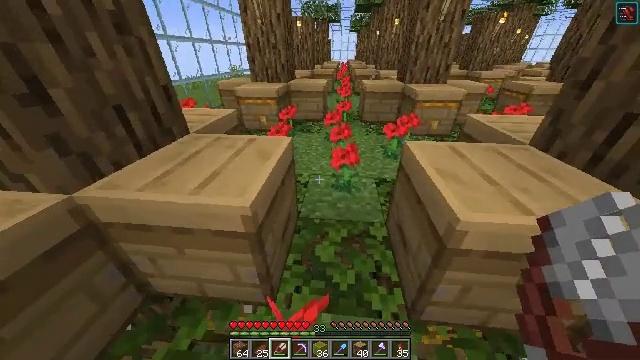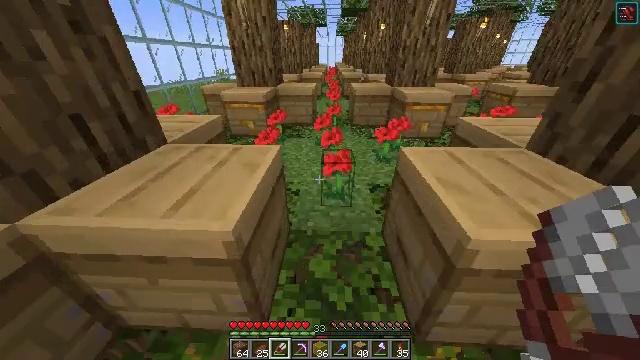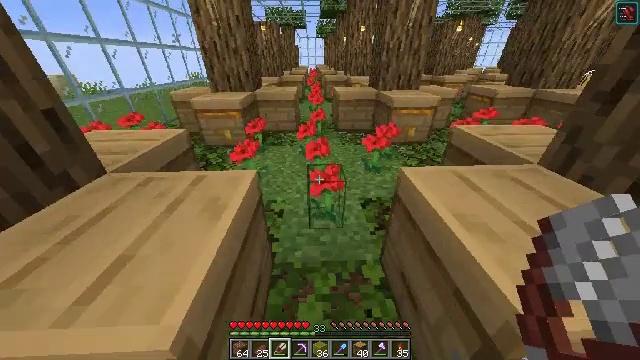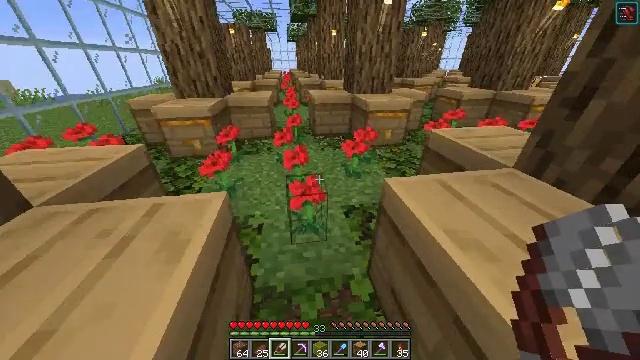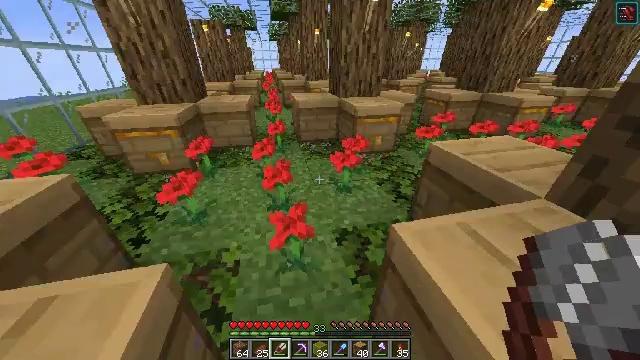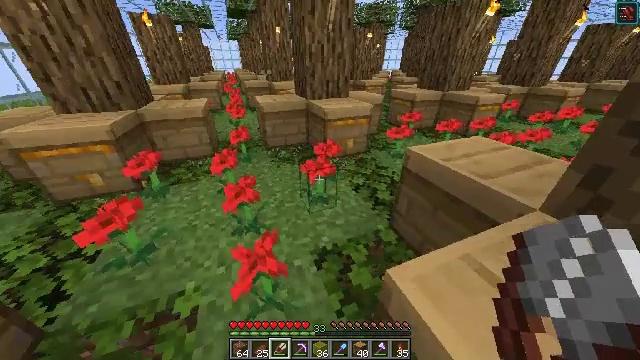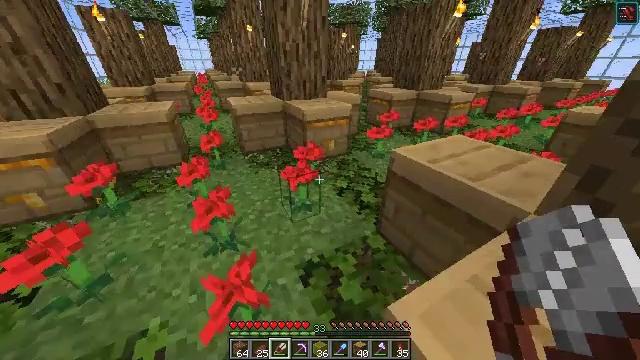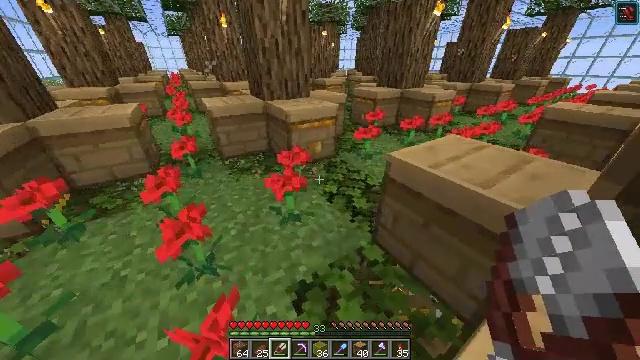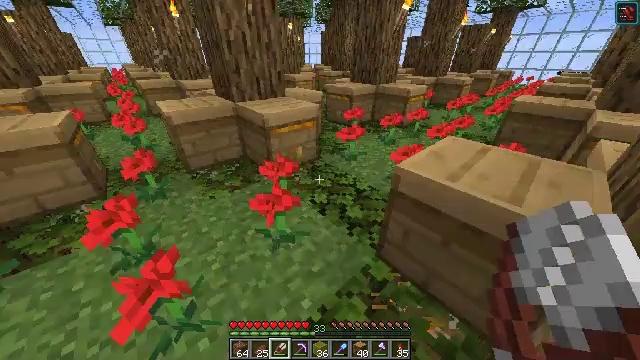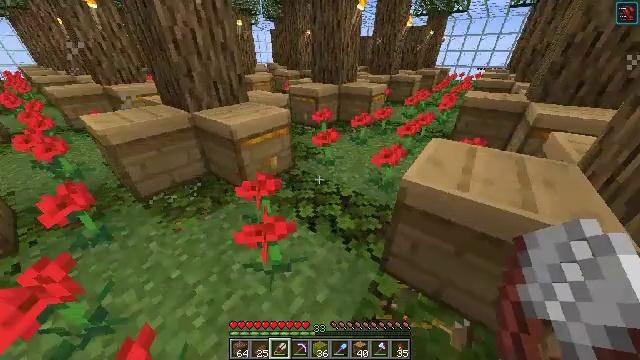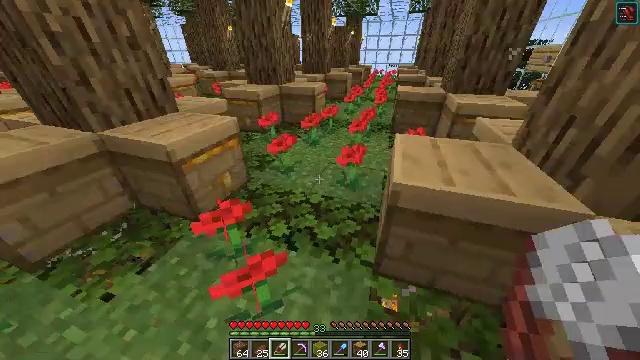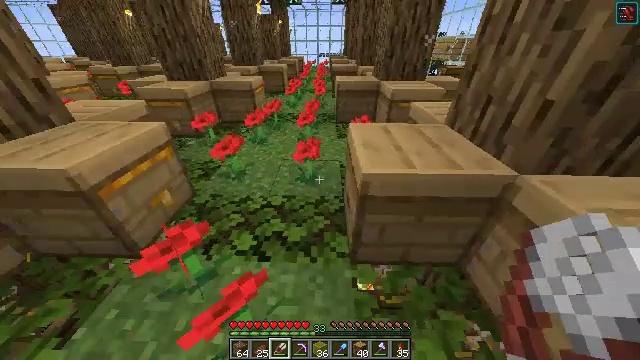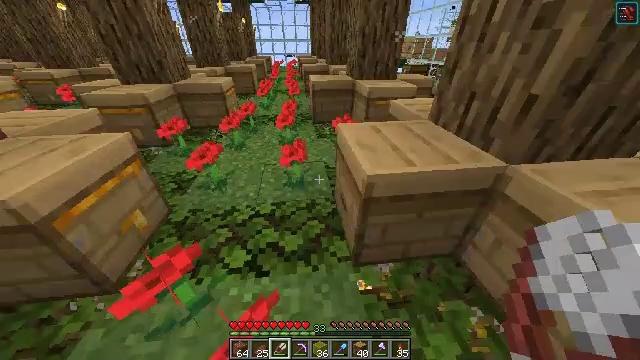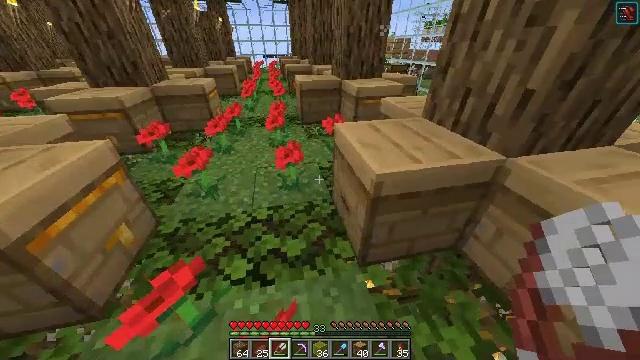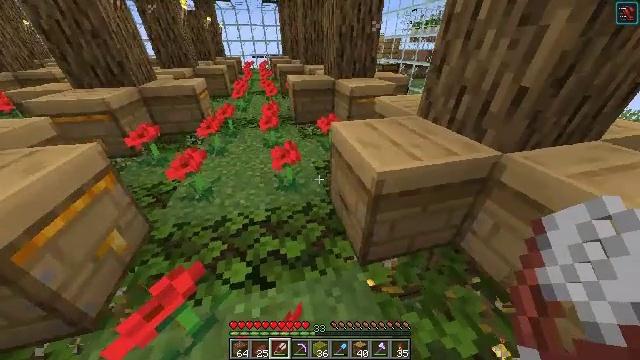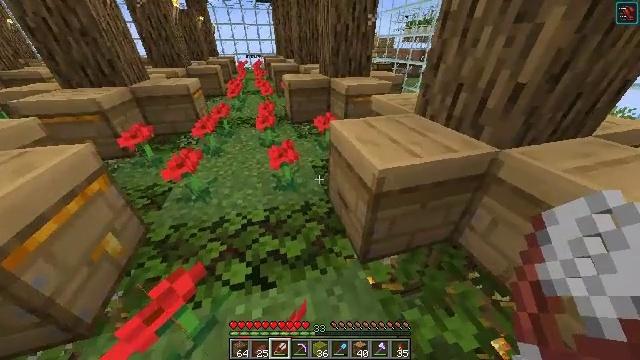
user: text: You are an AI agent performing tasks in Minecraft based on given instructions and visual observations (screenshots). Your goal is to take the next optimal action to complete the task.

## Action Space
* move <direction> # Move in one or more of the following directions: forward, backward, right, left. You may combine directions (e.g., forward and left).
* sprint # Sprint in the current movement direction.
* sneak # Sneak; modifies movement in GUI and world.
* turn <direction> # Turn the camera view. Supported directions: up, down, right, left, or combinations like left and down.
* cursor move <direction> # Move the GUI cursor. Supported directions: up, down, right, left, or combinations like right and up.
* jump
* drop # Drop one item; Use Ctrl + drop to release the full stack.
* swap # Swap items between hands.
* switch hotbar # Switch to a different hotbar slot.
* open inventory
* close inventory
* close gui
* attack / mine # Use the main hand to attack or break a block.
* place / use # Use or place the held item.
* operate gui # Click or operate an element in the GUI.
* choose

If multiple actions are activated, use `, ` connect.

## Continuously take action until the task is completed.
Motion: motion action
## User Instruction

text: Craft a honeycomb block by arranging honeycombs in the crafting grid.
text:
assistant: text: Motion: move forward, turn right, attack / mine
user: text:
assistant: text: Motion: move forward, turn right, attack / mine
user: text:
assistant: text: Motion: move forward, turn right, attack / mine
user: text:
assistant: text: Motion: move forward, turn right, attack / mine
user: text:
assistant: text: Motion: move forward, turn right, attack / mine
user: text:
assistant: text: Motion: move forward, turn right, attack / mine
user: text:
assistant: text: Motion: move forward, turn right, attack / mine
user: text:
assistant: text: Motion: move forward and move left, turn right, attack / mine
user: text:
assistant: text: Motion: move forward and move left, turn right, attack / mine
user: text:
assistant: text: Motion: move forward and move left, turn right, attack / mine
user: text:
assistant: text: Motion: move forward and move left, turn right and down, attack / mine
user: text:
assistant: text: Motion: turn right, attack / mine
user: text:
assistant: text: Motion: turn right, attack / mine
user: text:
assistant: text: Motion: turn right, attack / mine
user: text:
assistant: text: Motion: turn right, attack / mine
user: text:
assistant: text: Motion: turn right, attack / mine
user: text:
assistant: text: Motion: turn right, attack / mine
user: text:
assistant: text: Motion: turn right, attack / mine
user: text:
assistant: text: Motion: turn right, attack / mine
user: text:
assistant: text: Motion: attack / mine
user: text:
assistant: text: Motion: attack / mine
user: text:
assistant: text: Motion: attack / mine
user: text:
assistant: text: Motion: attack / mine
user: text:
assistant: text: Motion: attack / mine
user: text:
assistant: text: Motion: attack / mine
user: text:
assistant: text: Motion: attack / mine
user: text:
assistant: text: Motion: attack / mine
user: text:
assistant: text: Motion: attack / mine
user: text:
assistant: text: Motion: attack / mine
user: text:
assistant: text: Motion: attack / mine